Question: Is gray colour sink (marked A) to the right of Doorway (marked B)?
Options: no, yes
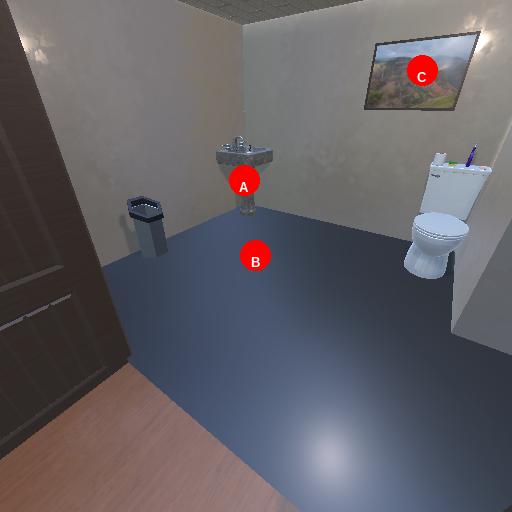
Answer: no